Question: Using echarts 3.8.5, I am trying to create a bar chart with no y-axis labels.
Here is a snippet of my 'options' object:
'''
const options = {
yAxis: [
{
show: false,
type: "log",
}
],
// additional config...
};
'''
The result looks something like this:

There is an empty white space to the left of the chart. It appears the space for the y-axis labels is being reserved, even though I set 'show' to 'false'. How can I get the chart to extend all the way to the left, without having this empty space?
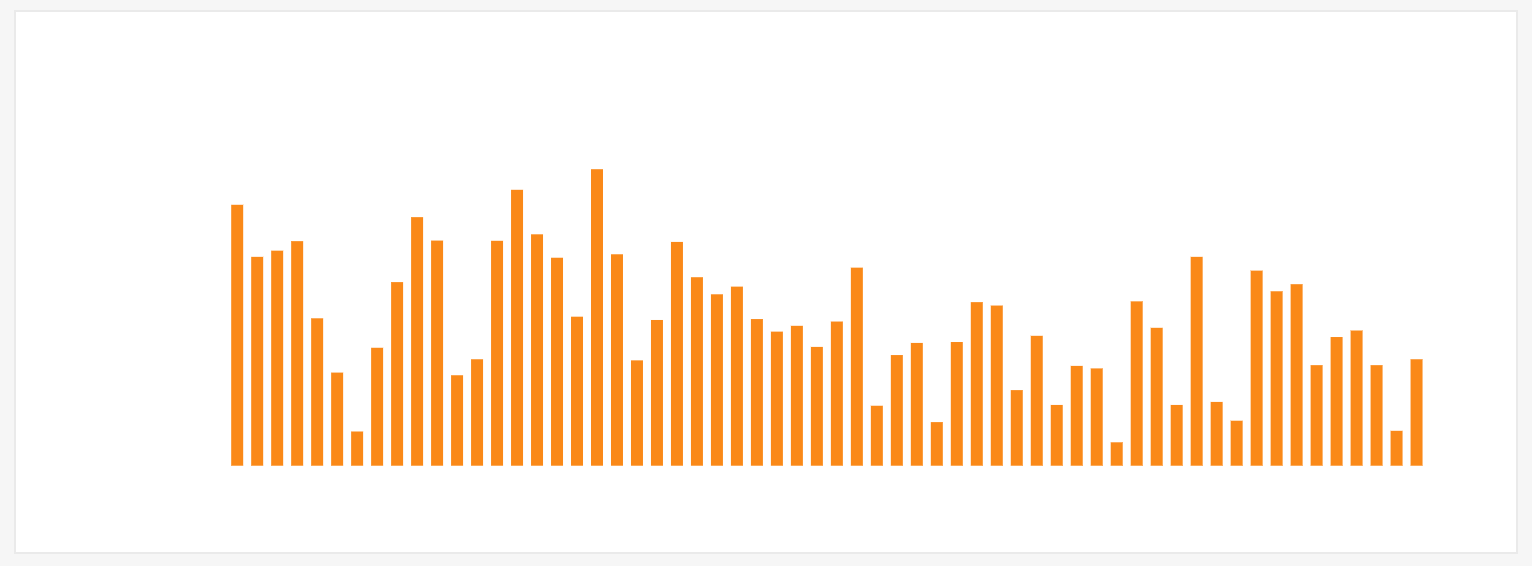
Answer: "y-axis: show" is actually for the y-axis line itself. I don't think it has to do with the labels themselves. I think echarts is trying to keep those labels in there, but they are just not showing.
Note: Just got home from work and my original answer did not work. Are you using a grid? I just tested it and use something like this:
'''
myChart.setOptions({
grid: {
left: '15px',
right: '15px'
},
.........(add more options as needed here)
}
'''